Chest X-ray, AP view. Patient: 44 years old, sex M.
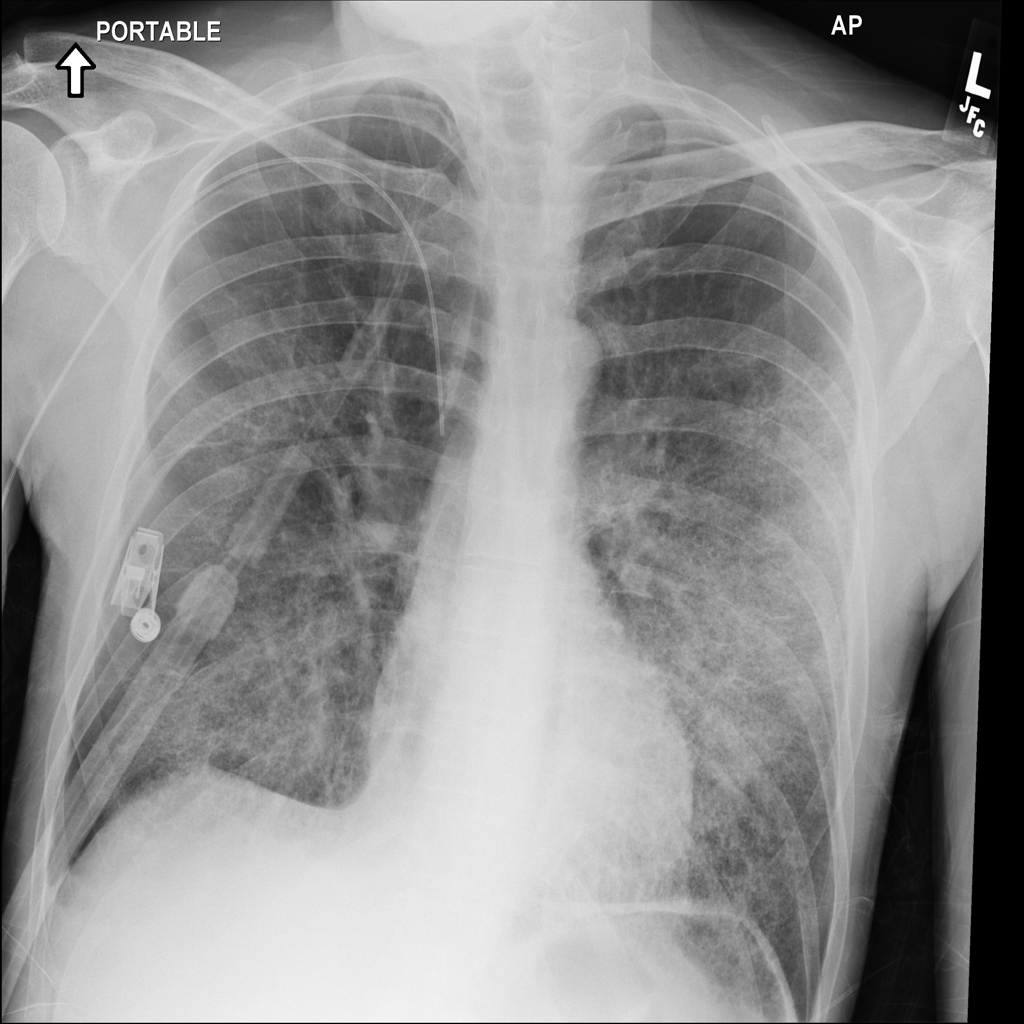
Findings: Infiltration